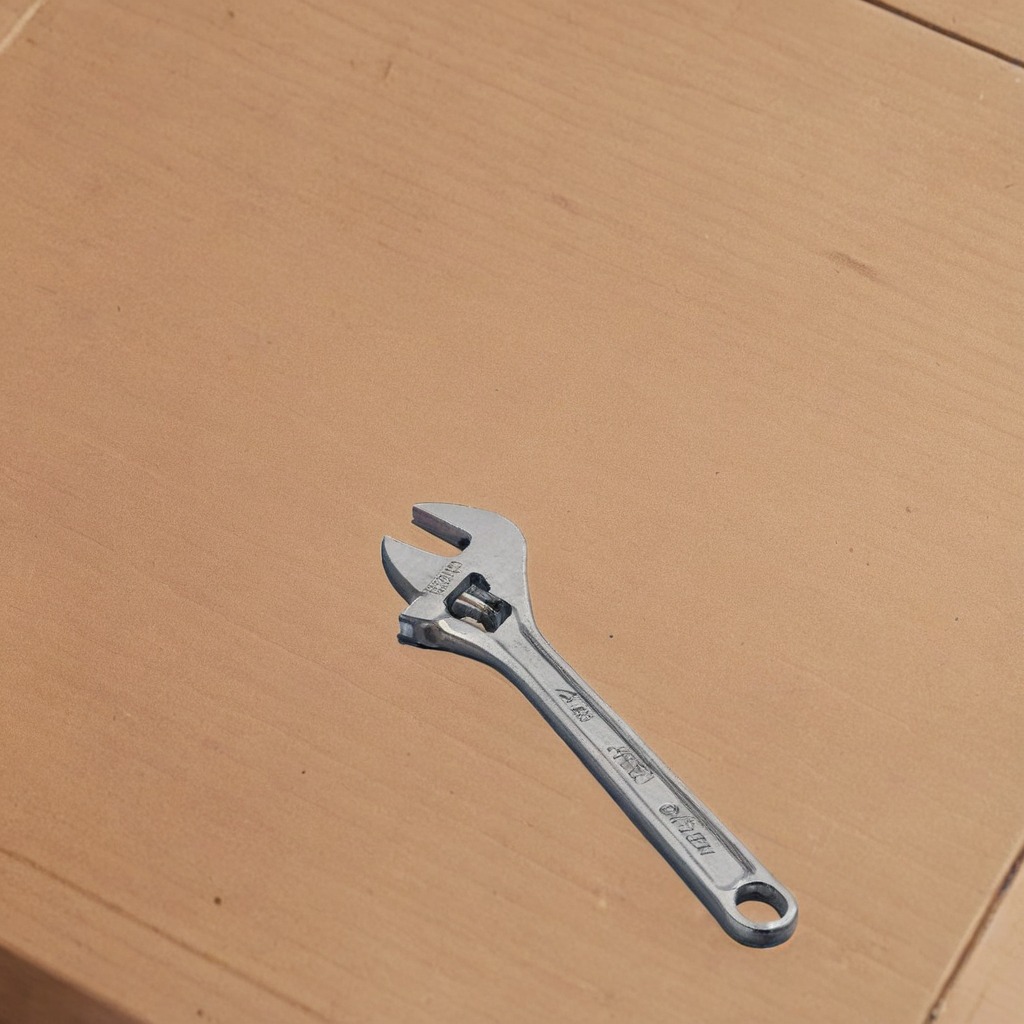
An wrench is lying on a clean dry cardboard box surface in an outdoor workshop during daytime bright natural light soft shadows slightly creased but